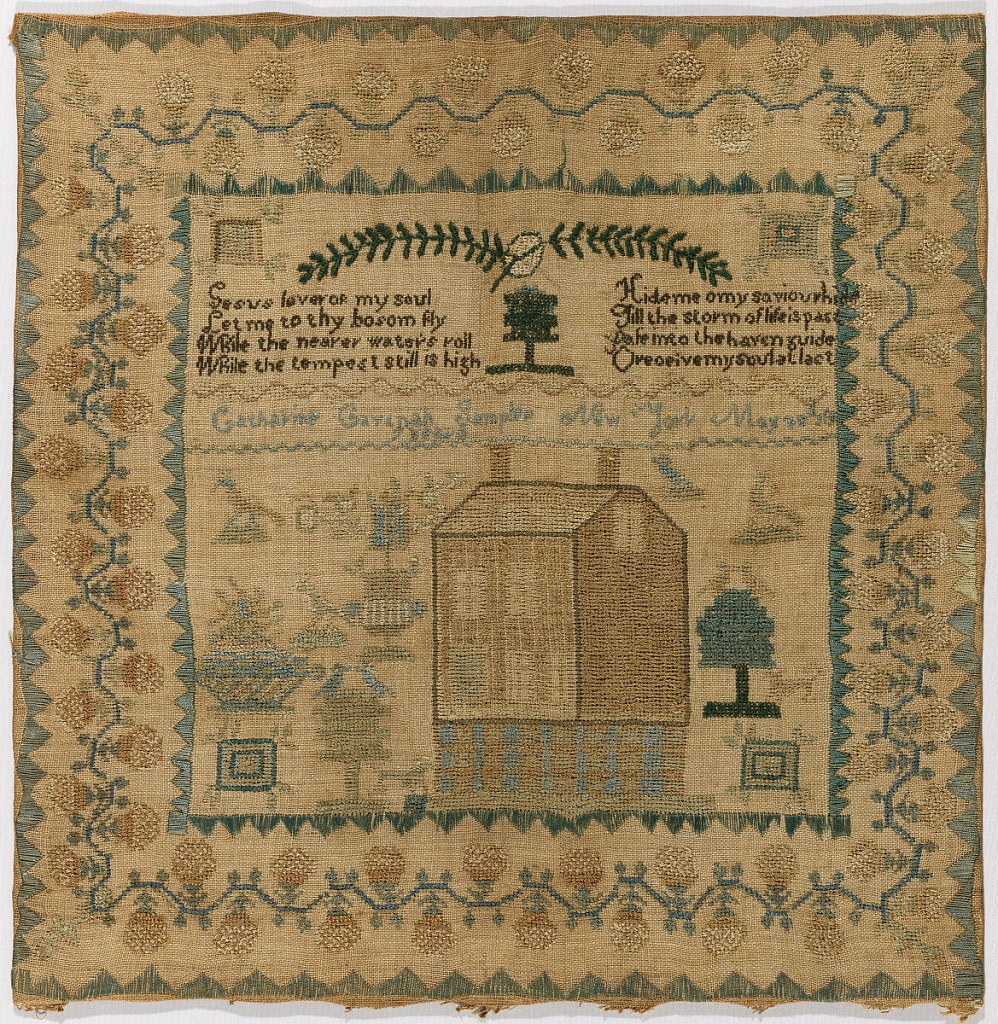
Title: Sampler
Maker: Catherine Cavanagh, American
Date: ca. 1820
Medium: silk embroidery on linen foundation Technique: embroidered in cross, satin and padded satin stitches on plain weave foundation
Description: The center field contains a house, scattered motifs, a verse and inscription, inside a curving strawberry vine border.
The verse reads:
Jesus lover of my soul
Let me to thy bosom fly
While the nearer waters roll
While the tempest still is high

Hide me o my saviour hide
Till the storm of life is past
Safe into the haven guide
O receive my soul at last